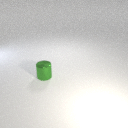
small green metal cylinder